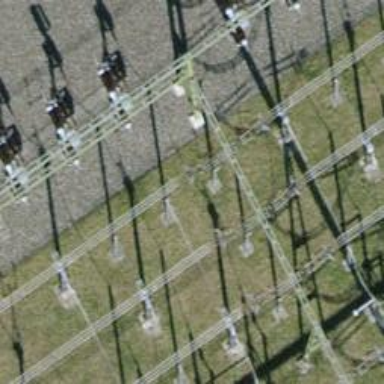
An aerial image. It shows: Busbar power line.